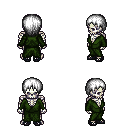
a pixel art fantasy rpg character, male body template, skeleton, green robe, metal pants, white plain hairstyle, ghillies, four views (front, back, left, right), 2x2 character sprite sheet, small pixel art, hard edges, no anti-aliasing